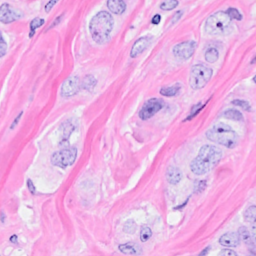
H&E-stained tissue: Breast